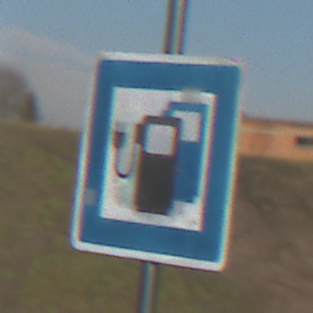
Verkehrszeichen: LadestationFuerElektrofahrzeuge
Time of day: MorningAfternoon
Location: Outdoor (Nature)
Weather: PartlyCloudy
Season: NotSpecified
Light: Natural